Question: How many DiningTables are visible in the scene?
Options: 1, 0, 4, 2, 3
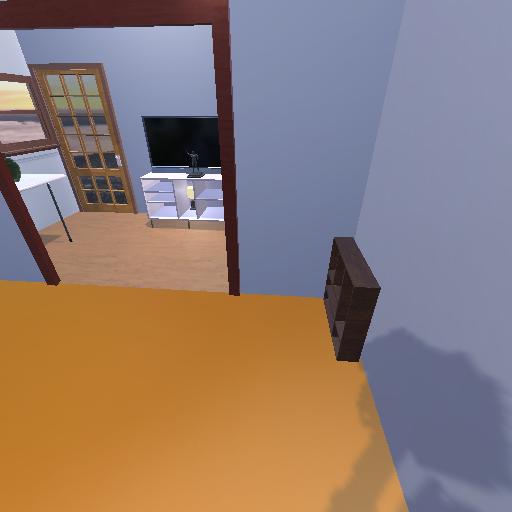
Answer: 1